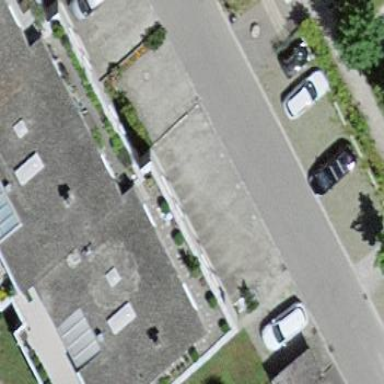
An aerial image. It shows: Residential building with flat roof.